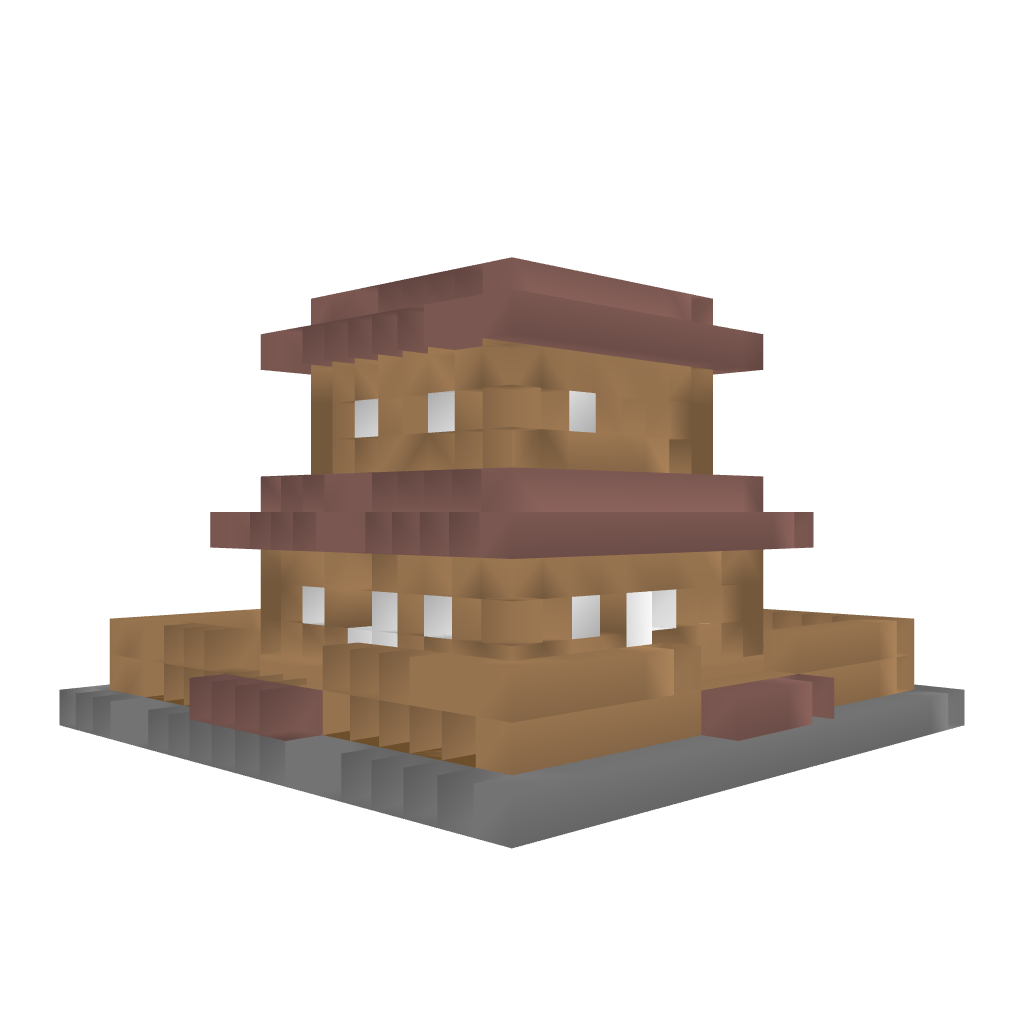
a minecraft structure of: Town Hall good quality